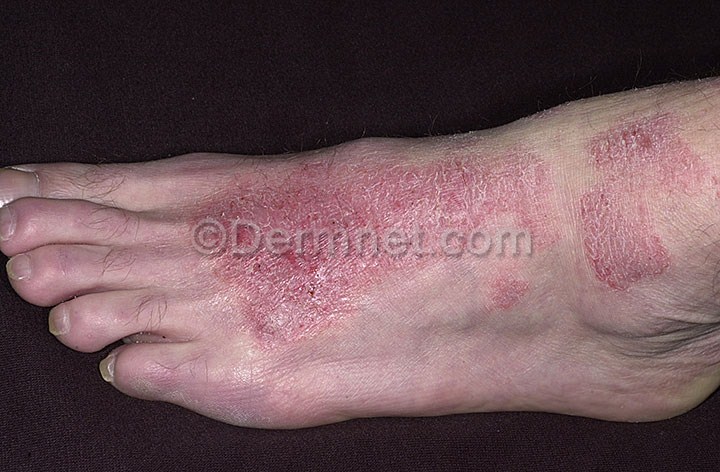
Disease: Eczema Photos